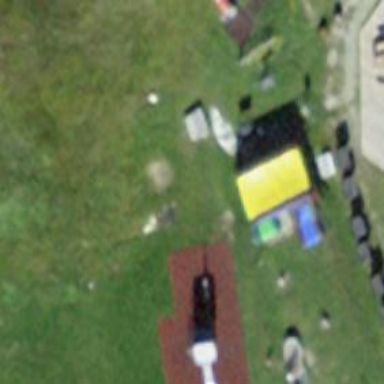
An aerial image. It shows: Playground area for leisure land.